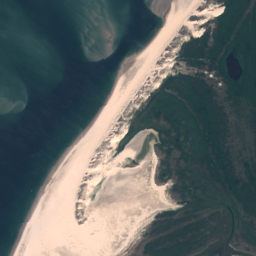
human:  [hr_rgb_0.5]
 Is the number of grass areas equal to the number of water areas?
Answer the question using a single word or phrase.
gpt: no

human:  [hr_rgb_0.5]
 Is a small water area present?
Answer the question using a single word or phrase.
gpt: no

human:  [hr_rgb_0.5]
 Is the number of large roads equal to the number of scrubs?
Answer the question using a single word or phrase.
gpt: no

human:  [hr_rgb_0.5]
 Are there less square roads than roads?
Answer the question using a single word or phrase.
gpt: yes

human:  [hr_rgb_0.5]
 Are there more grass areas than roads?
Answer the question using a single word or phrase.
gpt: yes

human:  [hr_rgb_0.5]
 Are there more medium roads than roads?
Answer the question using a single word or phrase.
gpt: no

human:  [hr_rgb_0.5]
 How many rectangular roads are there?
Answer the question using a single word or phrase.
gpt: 0

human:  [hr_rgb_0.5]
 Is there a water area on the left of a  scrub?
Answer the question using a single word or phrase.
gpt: yes

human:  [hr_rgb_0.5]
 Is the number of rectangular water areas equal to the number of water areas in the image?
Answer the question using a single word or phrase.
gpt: no

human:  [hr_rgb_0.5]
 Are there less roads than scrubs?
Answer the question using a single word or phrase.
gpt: yes

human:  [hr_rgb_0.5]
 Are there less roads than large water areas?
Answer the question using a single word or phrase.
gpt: no

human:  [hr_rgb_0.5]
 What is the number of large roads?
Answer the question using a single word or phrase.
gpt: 0

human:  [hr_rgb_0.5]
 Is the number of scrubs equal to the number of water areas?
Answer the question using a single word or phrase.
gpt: no

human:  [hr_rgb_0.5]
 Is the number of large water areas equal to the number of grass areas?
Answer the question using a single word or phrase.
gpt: no

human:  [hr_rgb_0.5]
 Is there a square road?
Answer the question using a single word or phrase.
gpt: no

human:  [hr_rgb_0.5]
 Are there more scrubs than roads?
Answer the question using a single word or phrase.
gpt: yes

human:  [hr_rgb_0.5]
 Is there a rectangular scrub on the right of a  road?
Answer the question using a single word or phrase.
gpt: yes

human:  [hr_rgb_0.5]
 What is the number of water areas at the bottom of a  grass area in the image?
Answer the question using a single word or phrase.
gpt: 3

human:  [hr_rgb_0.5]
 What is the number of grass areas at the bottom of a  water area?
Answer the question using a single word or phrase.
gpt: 8

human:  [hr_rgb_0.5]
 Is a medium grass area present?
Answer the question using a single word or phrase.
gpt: yes

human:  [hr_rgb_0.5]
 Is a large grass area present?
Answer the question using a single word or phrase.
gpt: yes

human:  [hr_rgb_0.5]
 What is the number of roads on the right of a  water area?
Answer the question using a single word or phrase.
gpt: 4

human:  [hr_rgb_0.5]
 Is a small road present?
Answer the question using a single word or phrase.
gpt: yes

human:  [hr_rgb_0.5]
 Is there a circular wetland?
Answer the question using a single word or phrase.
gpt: no

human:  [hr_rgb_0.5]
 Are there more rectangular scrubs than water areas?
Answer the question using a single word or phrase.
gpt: no

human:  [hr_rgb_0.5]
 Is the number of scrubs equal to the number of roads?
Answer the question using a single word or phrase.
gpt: no

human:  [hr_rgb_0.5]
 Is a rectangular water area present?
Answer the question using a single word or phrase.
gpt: no

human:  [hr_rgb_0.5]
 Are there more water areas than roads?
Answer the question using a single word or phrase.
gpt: no

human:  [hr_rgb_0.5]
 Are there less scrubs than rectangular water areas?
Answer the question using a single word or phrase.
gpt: no

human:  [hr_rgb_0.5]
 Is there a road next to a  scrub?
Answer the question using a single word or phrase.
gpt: yes

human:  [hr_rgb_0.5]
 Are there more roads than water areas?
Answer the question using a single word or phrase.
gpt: yes

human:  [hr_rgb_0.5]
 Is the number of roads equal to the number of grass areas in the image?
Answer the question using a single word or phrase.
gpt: no

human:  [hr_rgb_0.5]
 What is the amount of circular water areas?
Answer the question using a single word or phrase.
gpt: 0

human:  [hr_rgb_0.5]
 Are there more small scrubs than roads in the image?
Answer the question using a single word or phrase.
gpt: no

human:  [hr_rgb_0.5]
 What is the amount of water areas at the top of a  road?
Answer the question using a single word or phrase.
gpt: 2

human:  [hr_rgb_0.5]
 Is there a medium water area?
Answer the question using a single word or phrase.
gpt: no